Question: I have <URL> and when the images and displayed as thumbnails then sometimes they are too large and overlap the area.

How can I change my code so that the image will not overlap the area? It seems to happen for images that are tall. One possibility would be to adjust the size of the thumbnail but I'm reluctant to do that and I wonder if there is some other solution. The html is available <URL> with the problem. I'm thinking of either using the answer here or reducing the image size like this.
'''
url = images.get_serving_url(str(image.primary_image.key()),
size=110)
'''
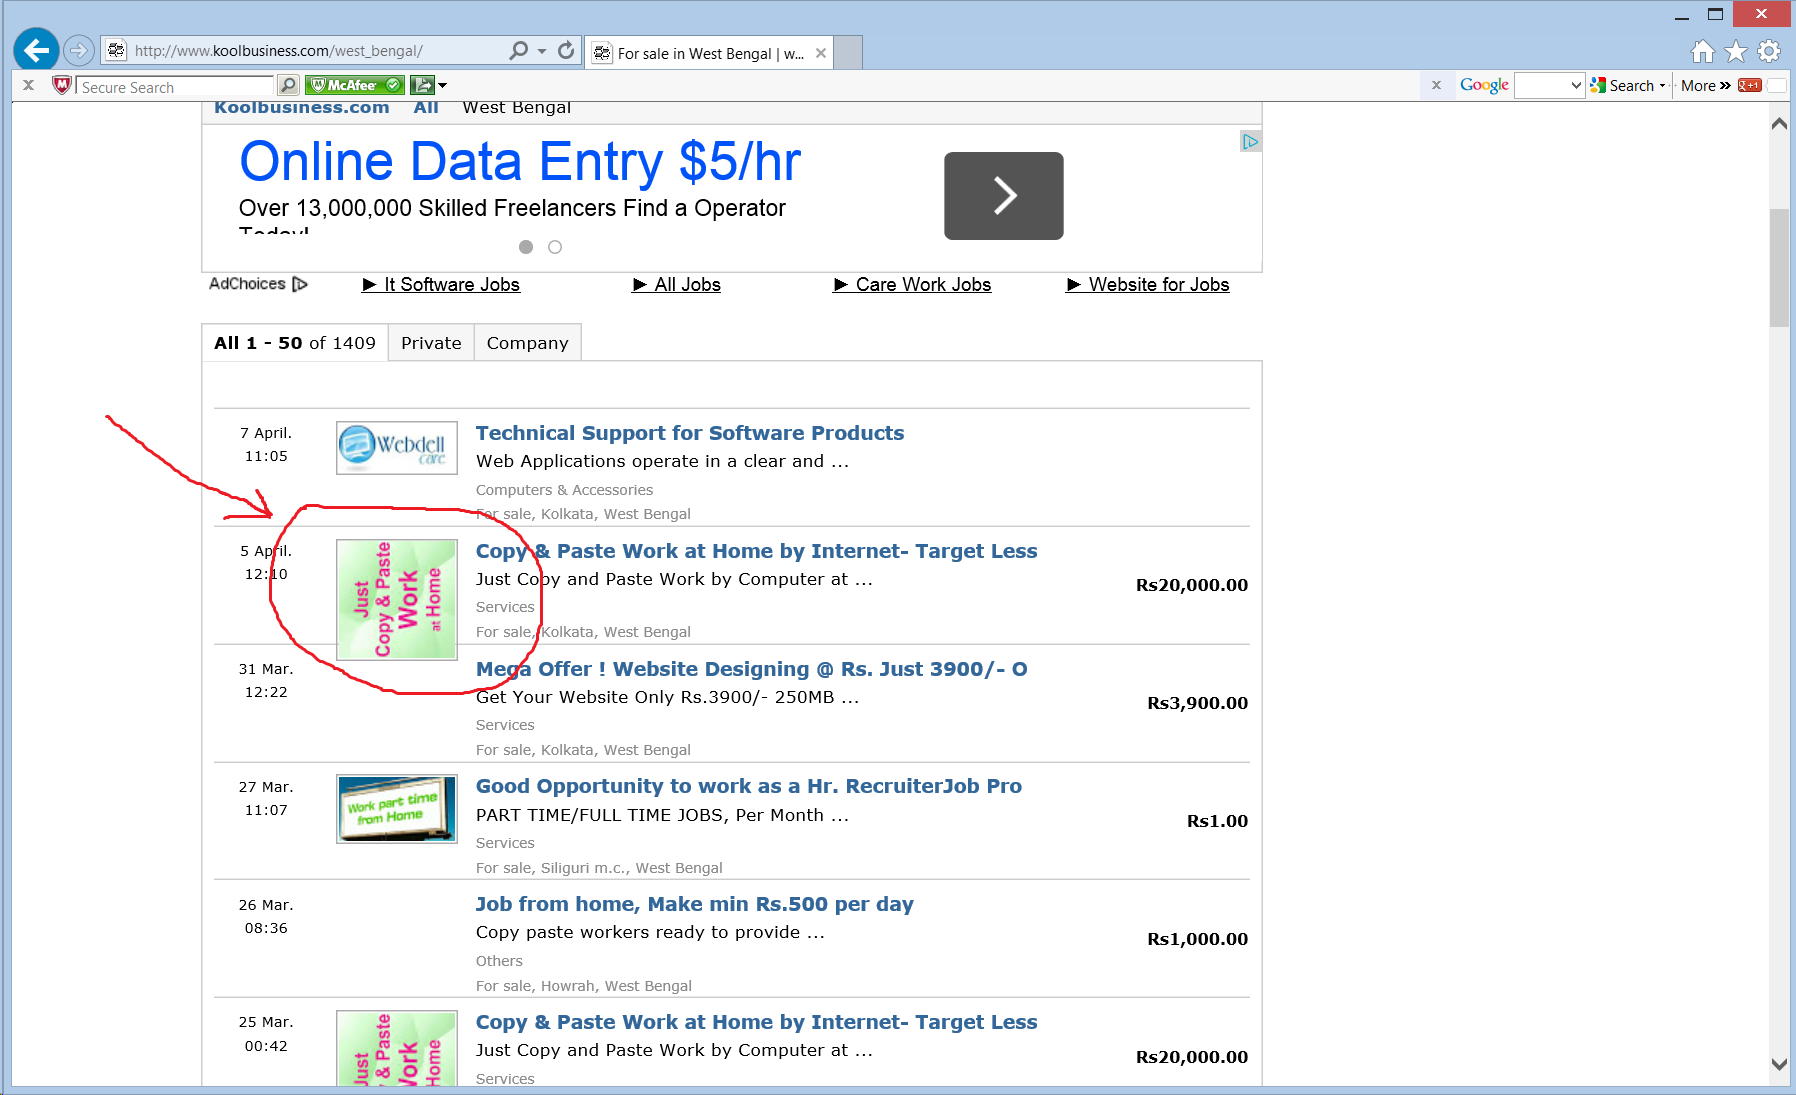
Answer: It may be beneficial to have these as your styles:
'''
max-width: <width>;
max-height: <height>;
width: auto;
height: auto;
'''
This will keep the image at the correct aspect ratio and maximise either the width or height or both so that the image does not exceed the width and height set on the 'max-width' and 'max-height' parameters.